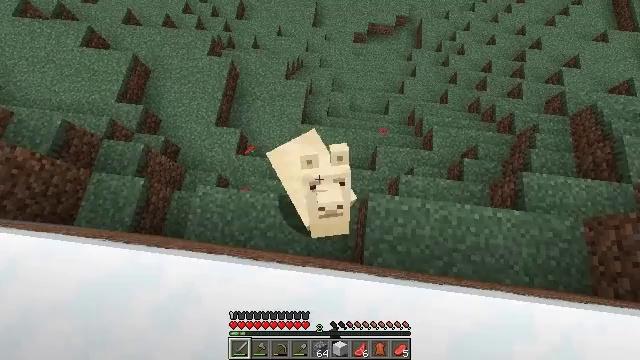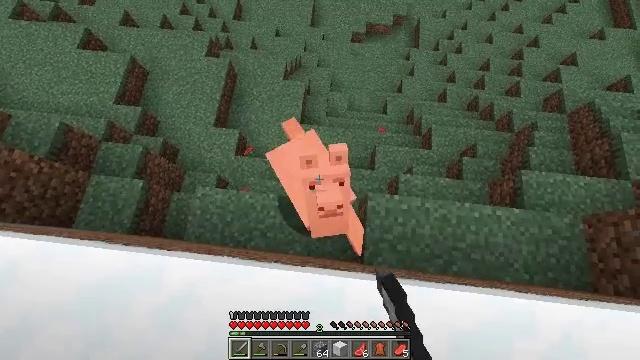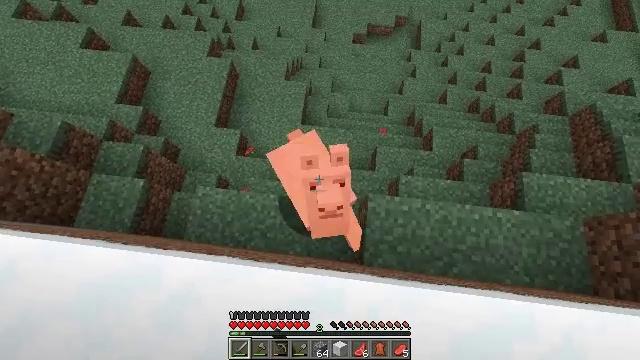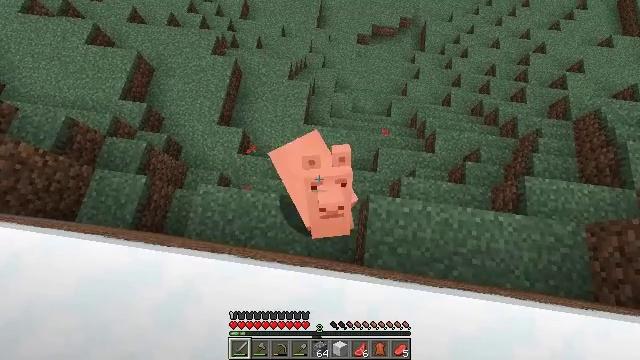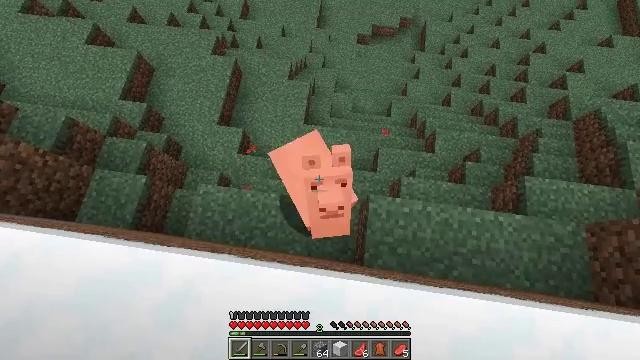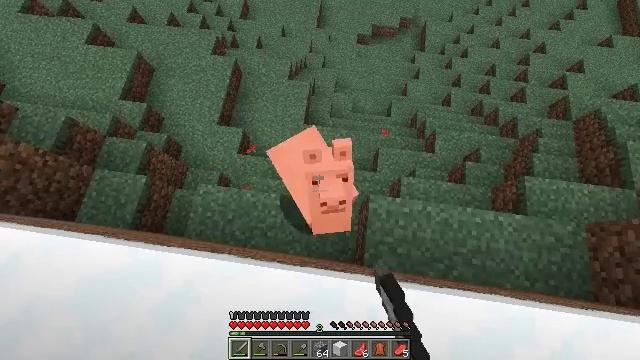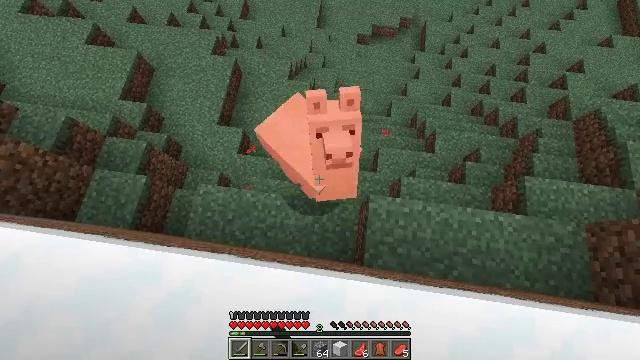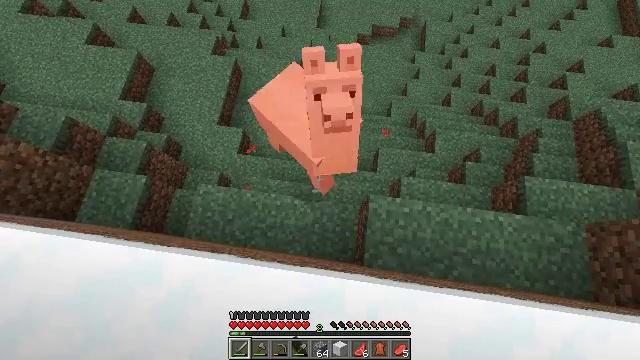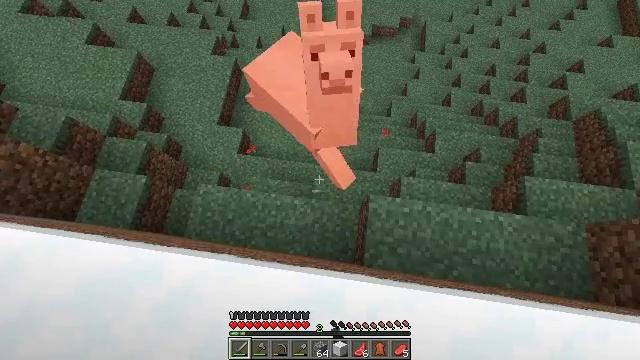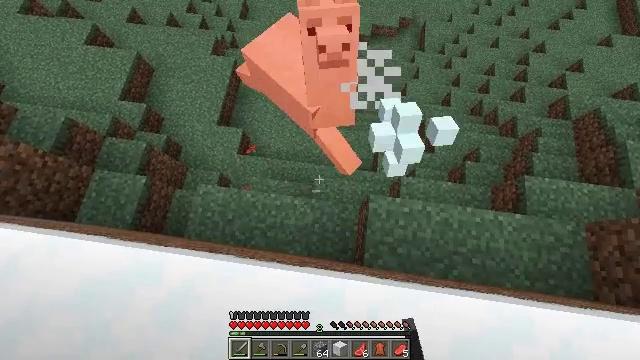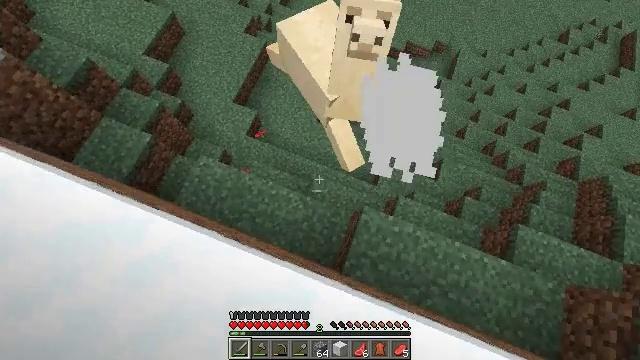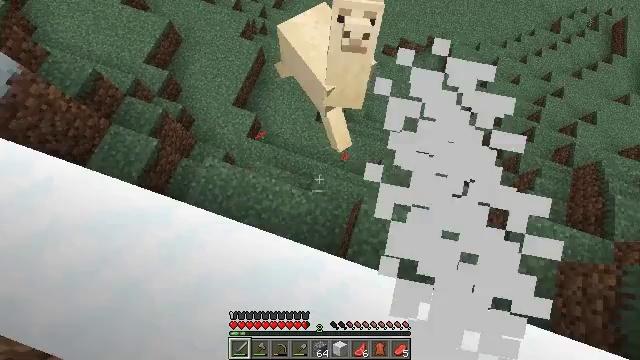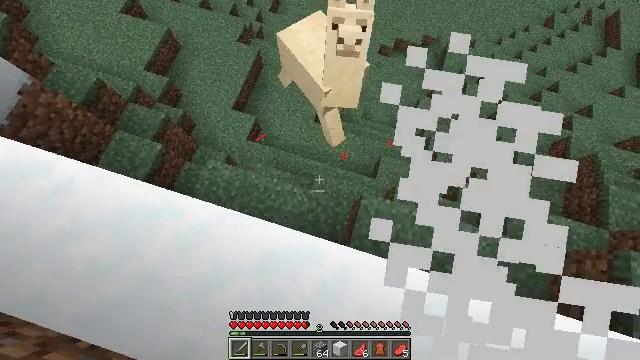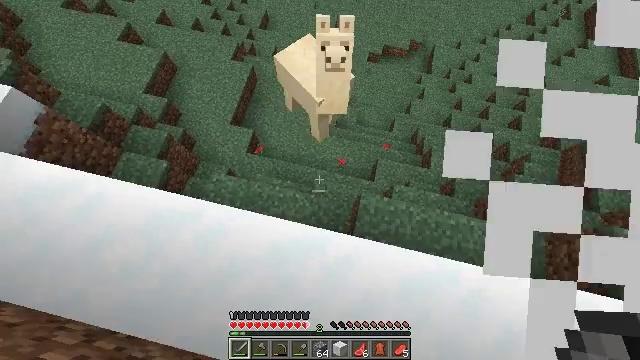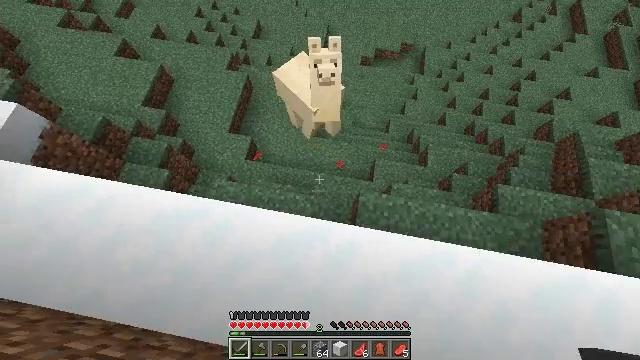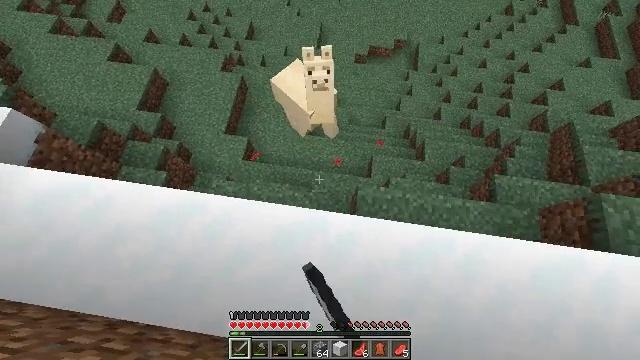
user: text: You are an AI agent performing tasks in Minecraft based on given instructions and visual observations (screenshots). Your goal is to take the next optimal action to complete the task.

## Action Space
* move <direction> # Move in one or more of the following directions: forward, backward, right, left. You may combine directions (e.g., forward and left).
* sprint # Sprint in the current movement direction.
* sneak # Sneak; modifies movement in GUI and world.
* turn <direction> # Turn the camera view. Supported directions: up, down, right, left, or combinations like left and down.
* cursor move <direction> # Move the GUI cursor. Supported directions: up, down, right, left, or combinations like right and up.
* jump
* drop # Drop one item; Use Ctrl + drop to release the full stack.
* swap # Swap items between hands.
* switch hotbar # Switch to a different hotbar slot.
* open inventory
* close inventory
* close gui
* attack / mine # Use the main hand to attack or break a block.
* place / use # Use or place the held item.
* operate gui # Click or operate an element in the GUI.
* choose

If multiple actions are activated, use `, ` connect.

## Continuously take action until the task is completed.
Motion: motion action
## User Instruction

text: Combat the llama.
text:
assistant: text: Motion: attack / mine
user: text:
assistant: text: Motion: attack / mine
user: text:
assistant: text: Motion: turn left
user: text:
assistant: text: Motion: attack / mine
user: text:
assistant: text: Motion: attack / mine
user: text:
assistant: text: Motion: attack / mine
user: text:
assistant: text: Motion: attack / mine
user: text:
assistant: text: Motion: attack / mine
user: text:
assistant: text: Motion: attack / mine
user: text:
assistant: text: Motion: attack / mine
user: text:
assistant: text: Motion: attack / mine
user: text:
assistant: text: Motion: no_op
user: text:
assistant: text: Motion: turn up
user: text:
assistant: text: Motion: turn up, attack / mine
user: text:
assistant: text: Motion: turn right, attack / mine
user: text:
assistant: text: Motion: turn up, attack / mine
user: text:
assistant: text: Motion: turn up
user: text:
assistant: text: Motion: turn right and up
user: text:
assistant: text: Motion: turn right and up
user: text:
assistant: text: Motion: no_op
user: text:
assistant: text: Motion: move forward, turn left and down
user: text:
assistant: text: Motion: move forward and move right, turn left and down
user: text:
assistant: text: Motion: move forward and move right
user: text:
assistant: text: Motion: move forward and move right
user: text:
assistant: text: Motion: move right, turn down
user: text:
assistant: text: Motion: move right, turn down
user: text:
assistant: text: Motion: move right, turn down
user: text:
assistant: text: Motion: move right, turn down
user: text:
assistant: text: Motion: move right, turn down
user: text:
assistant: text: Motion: move right